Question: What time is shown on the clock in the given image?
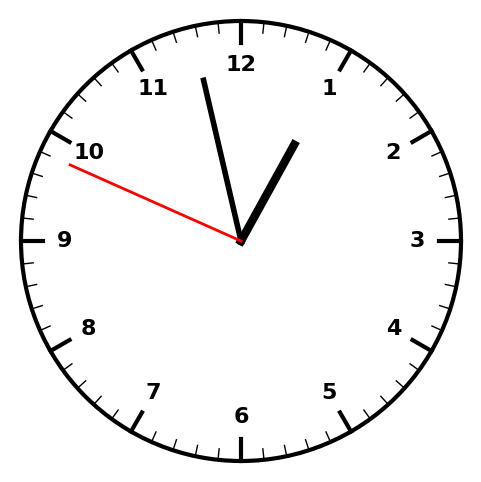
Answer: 12:57:49